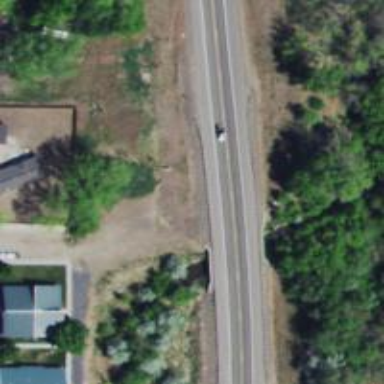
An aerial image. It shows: Bridge with asphalt surface carrying trunk highway.